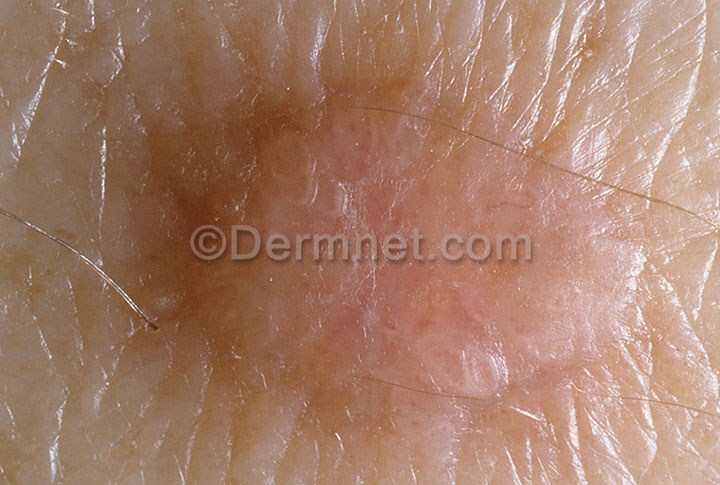
Disease: Seborrheic Keratoses and other Benign Tumors